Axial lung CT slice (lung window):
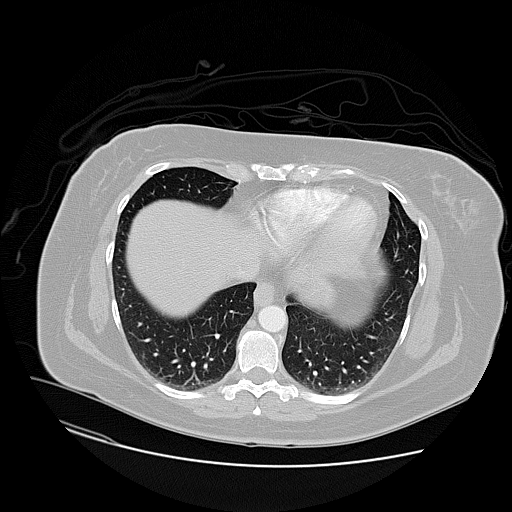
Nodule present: no